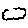
Label: cloud